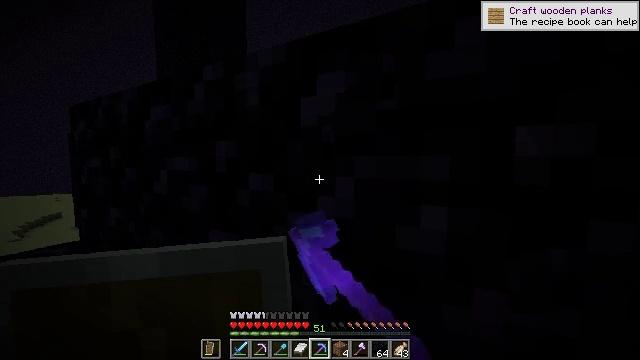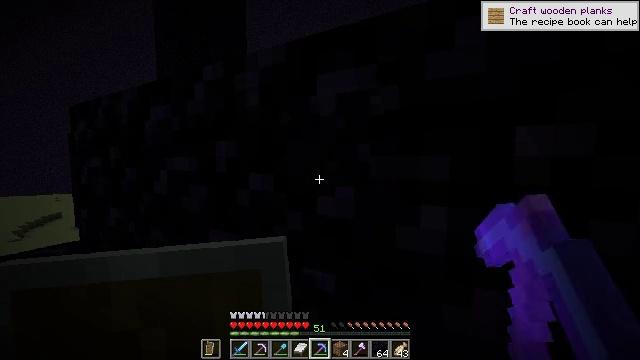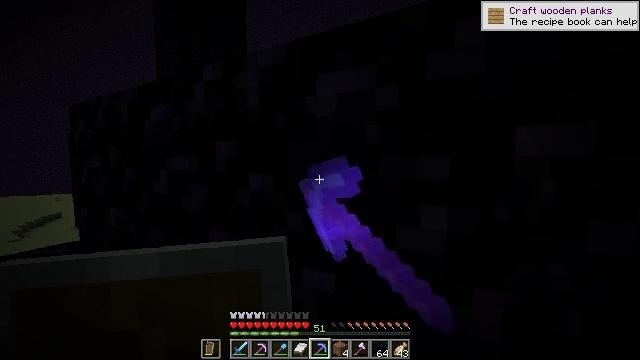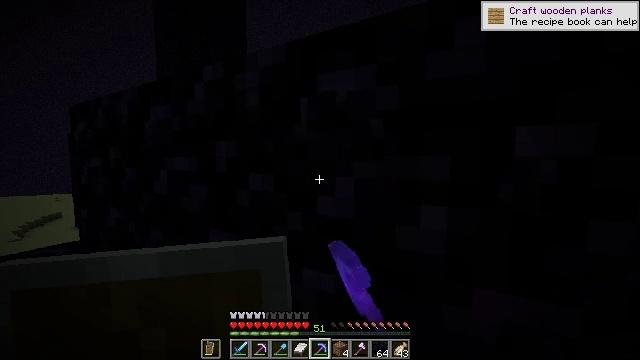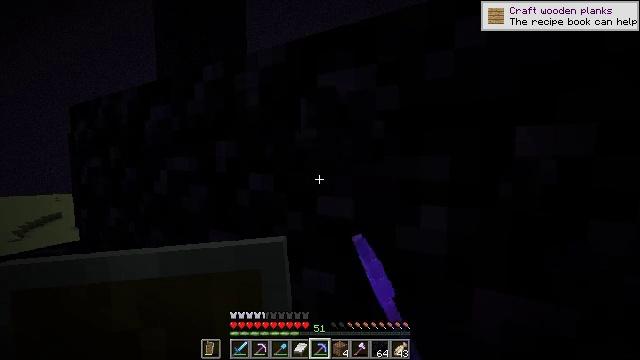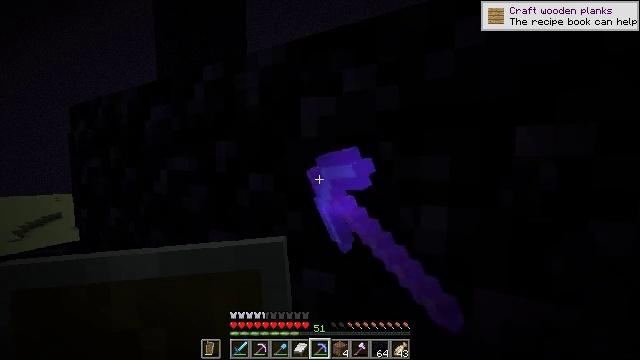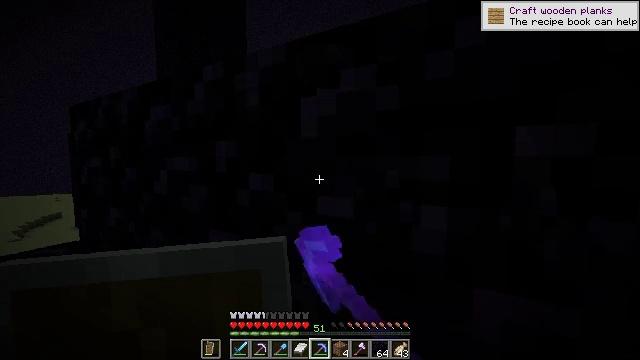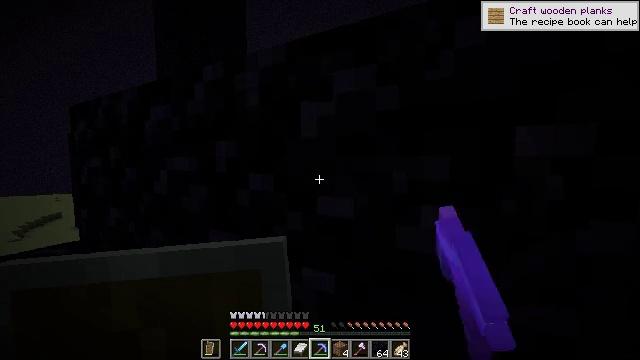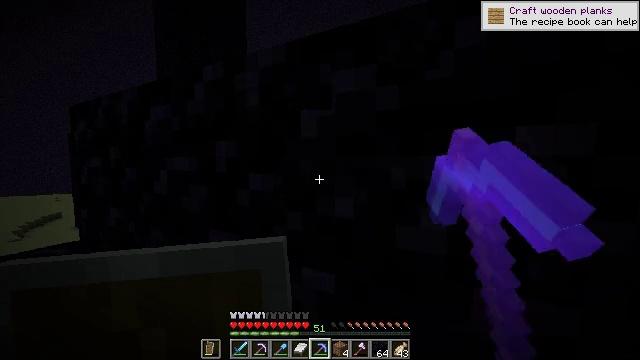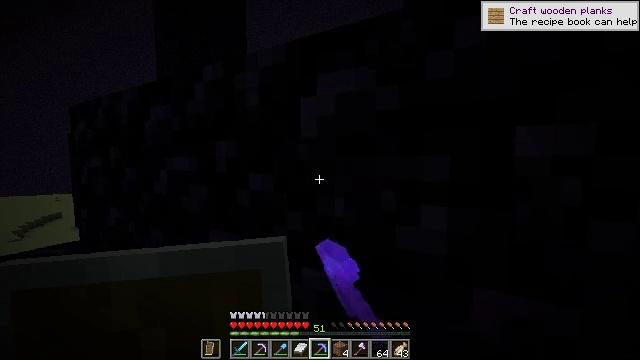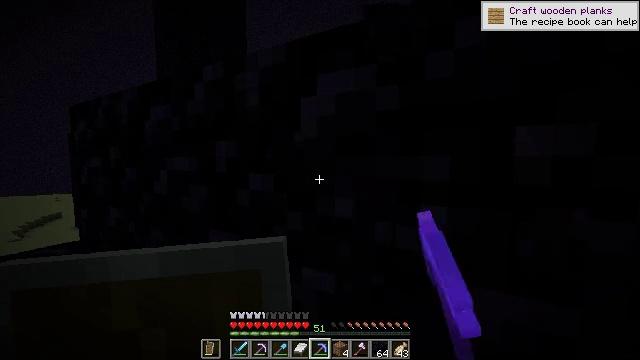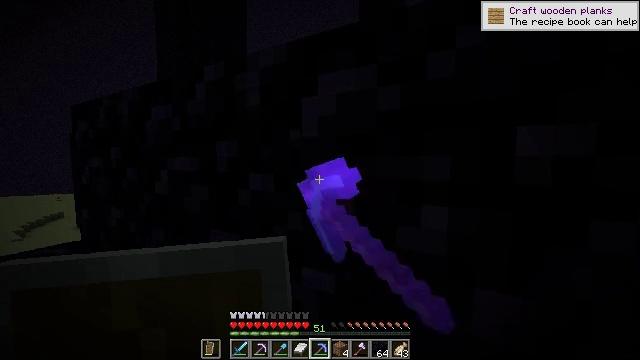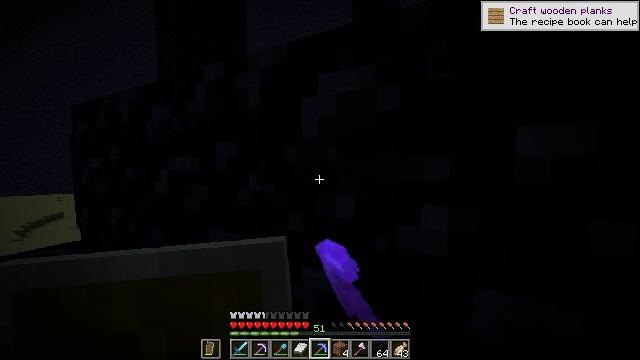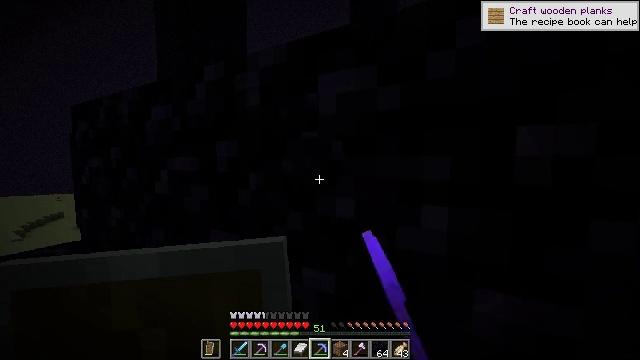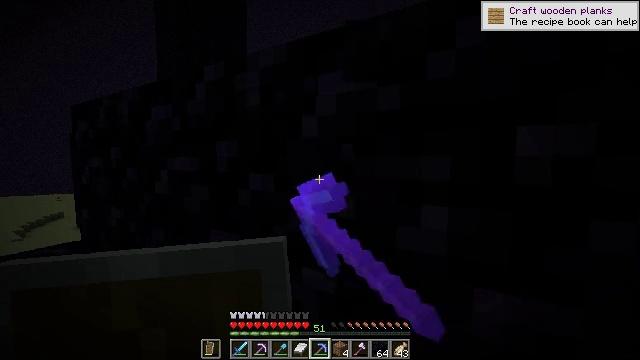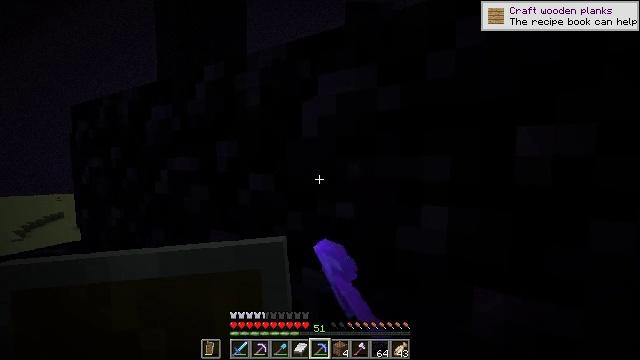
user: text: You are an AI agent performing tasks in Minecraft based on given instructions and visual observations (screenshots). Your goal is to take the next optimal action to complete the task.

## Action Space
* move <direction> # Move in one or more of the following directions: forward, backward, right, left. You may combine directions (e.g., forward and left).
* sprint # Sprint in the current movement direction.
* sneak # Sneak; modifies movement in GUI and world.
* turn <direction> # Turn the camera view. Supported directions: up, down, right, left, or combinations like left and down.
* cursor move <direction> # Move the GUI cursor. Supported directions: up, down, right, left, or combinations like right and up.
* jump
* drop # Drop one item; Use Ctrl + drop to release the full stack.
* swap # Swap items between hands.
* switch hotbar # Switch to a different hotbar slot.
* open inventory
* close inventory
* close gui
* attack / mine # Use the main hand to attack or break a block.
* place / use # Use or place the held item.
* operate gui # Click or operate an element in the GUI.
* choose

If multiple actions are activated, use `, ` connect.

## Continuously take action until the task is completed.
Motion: motion action
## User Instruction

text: Mine the obsidian block.
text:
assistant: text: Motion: attack / mine
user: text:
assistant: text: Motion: attack / mine
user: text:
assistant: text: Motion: attack / mine
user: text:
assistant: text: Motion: attack / mine
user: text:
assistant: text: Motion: attack / mine
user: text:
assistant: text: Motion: attack / mine
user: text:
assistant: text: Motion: attack / mine
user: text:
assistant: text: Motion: attack / mine
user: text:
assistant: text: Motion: attack / mine
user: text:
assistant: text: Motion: attack / mine
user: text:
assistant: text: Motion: attack / mine
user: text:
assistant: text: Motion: attack / mine
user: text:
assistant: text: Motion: attack / mine
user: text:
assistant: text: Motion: attack / mine
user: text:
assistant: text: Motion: attack / mine
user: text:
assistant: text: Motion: attack / mine
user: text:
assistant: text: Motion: attack / mine
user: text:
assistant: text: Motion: attack / mine
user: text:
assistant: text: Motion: attack / mine
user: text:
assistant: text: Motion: attack / mine
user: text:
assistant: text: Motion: attack / mine
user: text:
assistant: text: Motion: attack / mine
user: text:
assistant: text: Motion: attack / mine
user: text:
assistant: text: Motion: attack / mine
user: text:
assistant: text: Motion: attack / mine
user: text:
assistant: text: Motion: attack / mine
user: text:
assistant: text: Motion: attack / mine
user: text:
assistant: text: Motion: attack / mine
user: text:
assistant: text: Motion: attack / mine
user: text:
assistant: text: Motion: attack / mine